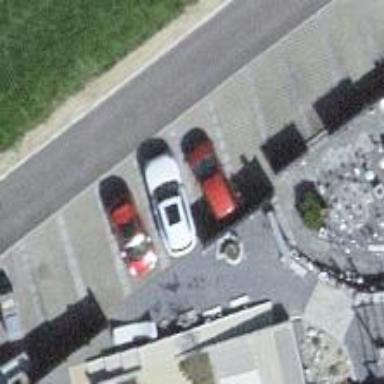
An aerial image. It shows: Parking area with surface.